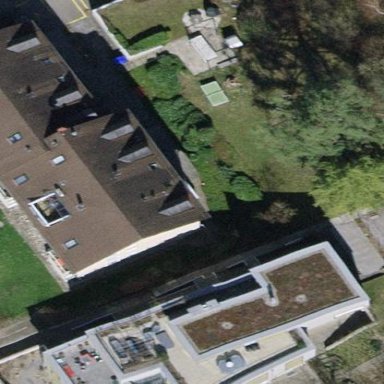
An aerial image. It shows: Gabled roof apartments building.